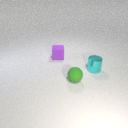
small cyan metal cylinder to the right of small purple rubber cube